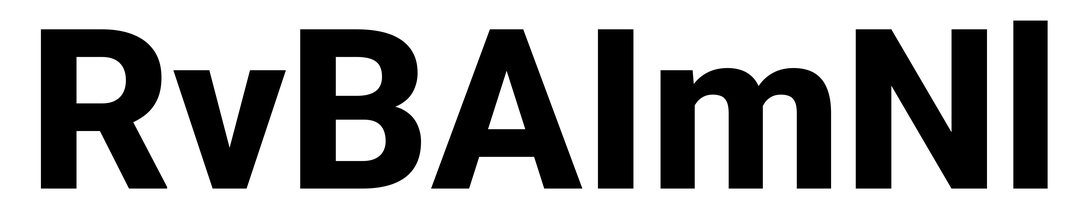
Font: Roboto_ExtraBold